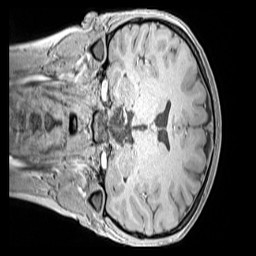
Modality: MP2RAGE
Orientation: coronal
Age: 13
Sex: female
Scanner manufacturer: siemens
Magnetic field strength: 3 T
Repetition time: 4 s
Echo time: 0.00299 s